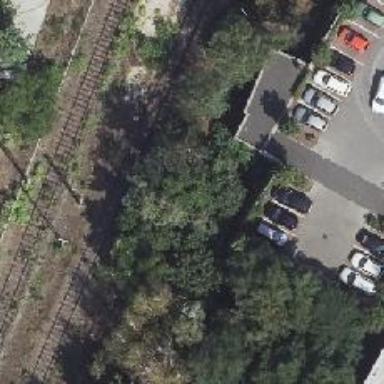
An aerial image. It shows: Disused railway.